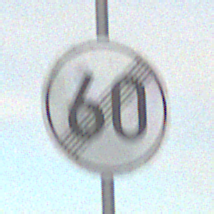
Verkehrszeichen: EndeGeschwindigkeit60
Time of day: SunriseSunset
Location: Outdoor (Nature)
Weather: PartlyCloudy
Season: NotSpecified
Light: Natural